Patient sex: M
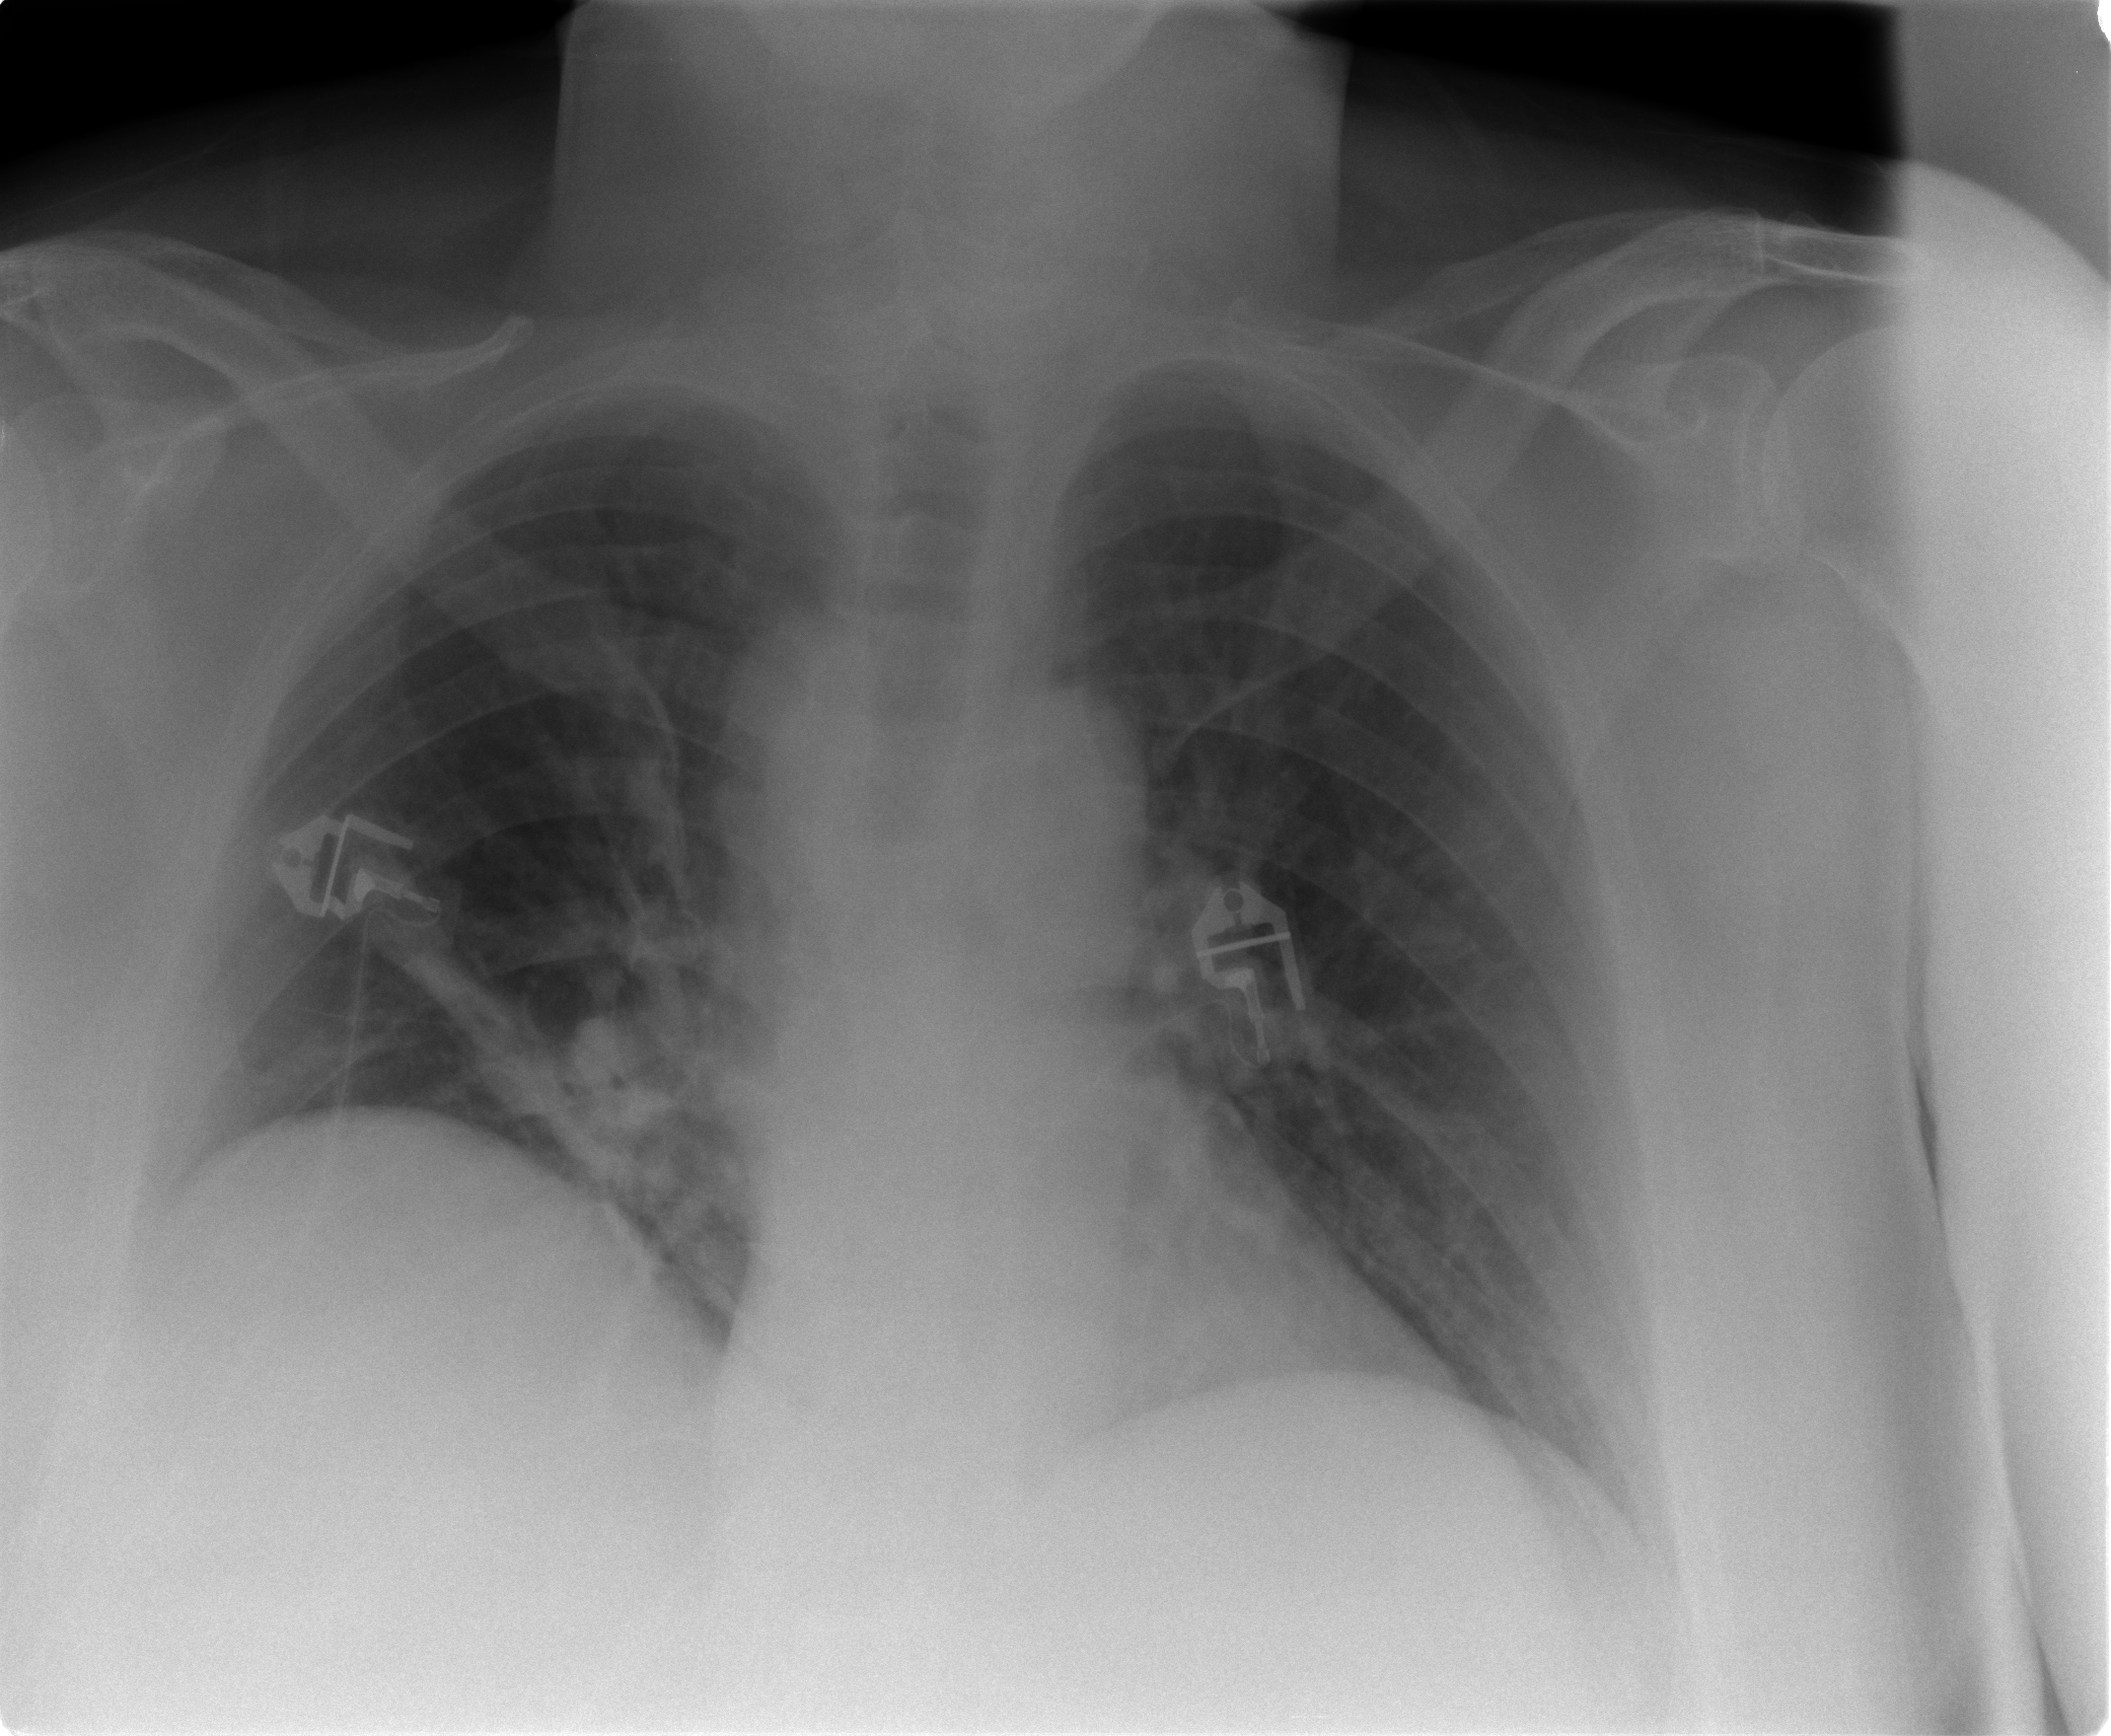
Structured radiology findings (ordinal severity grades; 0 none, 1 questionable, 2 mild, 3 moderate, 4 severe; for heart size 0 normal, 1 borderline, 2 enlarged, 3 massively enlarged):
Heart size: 0
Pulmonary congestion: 2
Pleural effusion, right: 0
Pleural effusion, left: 0
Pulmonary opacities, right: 0
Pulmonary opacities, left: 0
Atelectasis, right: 2
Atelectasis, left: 0